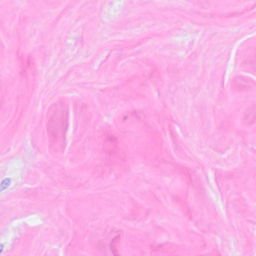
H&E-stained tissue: Breast